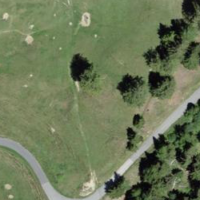
EUNIS habitat code: 23
Species observed at this site:
Corvus corone
Anthus trivialis
Oenanthe oenanthe
Turdus philomelos
Hipparchia semele
Dendrocopos major
Turdus viscivorus
Buteo buteo
Prunella collaris
Anthus pratensis
Sylvia atricapilla
Phylloscopus collybita
Carduelis citrinella
Erithacus rubecula
Cuculus canorus
Dryocopus martius
Phoenicurus ochruros
Sitta europaea
Certhia familiaris
Nucifraga caryocatactes
Garrulus glandarius
Phoenicurus phoenicurus
Falco tinnunculus
Picus viridis
Corvus corax
Periparus ater
Cyanistes caeruleus
Lophophanes cristatus
Monticola saxatilis
Troglodytes troglodytes
Pyrrhula pyrrhula
Corvus cornix
Fringilla coelebs
Turdus torquatus
Carduelis carduelis
Turdus merula
Emberiza cia
Parus major
Regulus regulus
Pyrrhocorax graculus
Aquila chrysaetos
Phylloscopus trochilus
Motacilla alba